Interaction volume radius: 10 \u00c5
Interaction volume height: 40 \u00c5
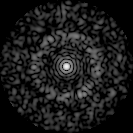
Disorder parameter: 0.8282